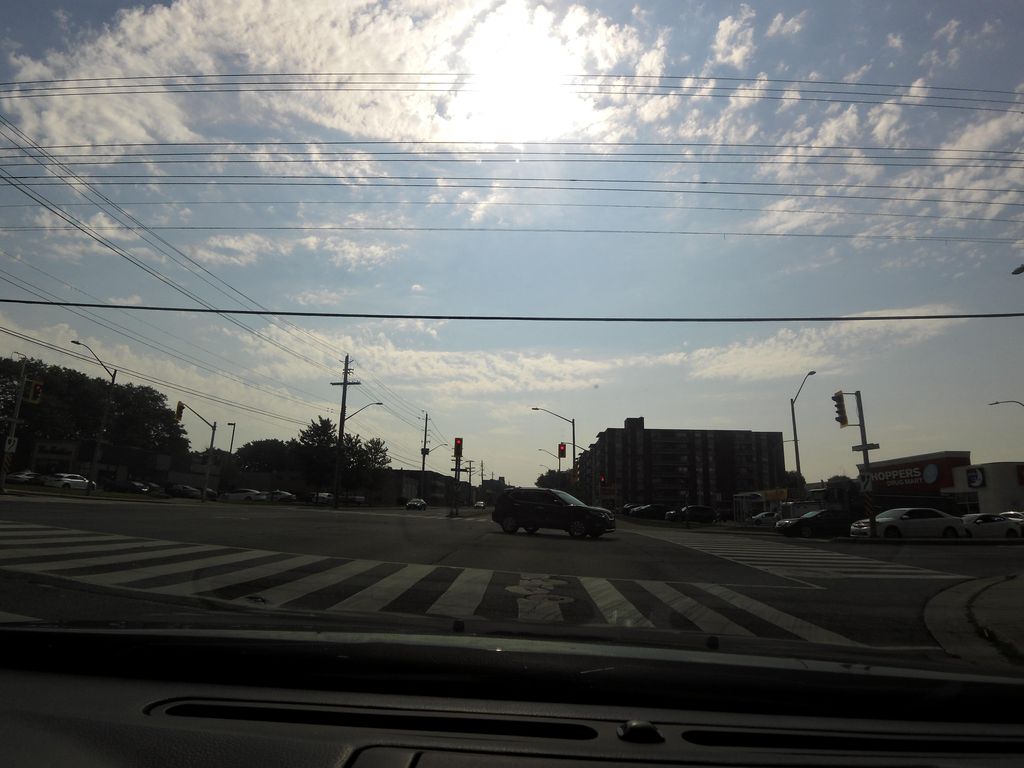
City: hamilton